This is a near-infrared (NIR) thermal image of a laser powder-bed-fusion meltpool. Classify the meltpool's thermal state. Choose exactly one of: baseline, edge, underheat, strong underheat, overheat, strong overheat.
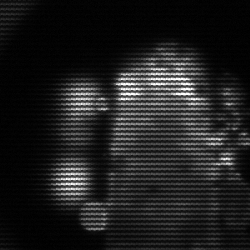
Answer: strong underheat